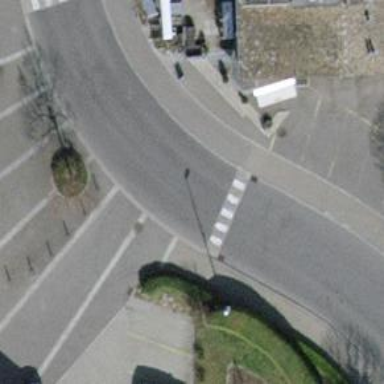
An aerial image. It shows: Table-style traffic calming feature.